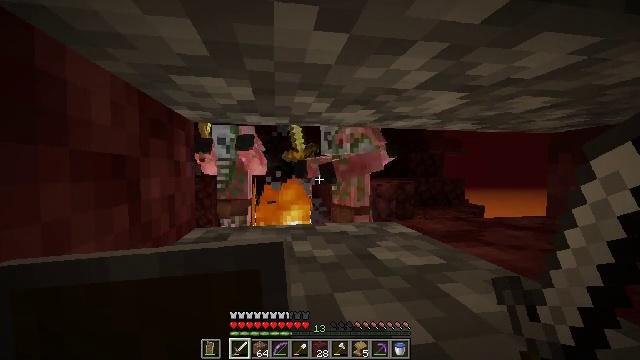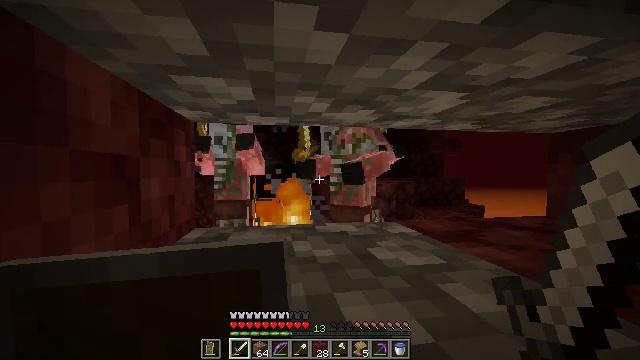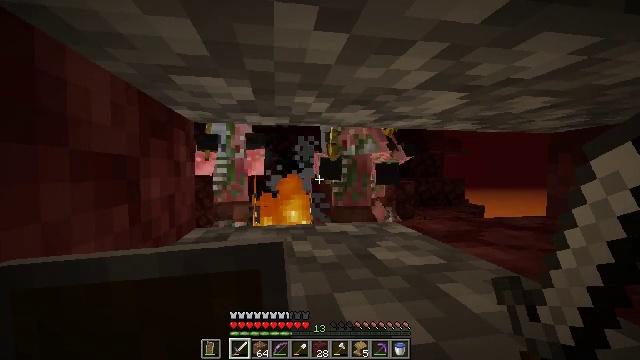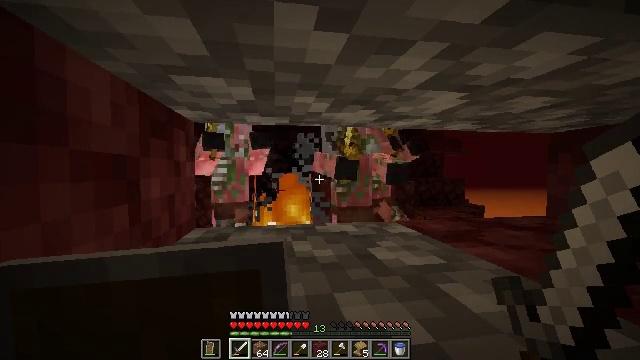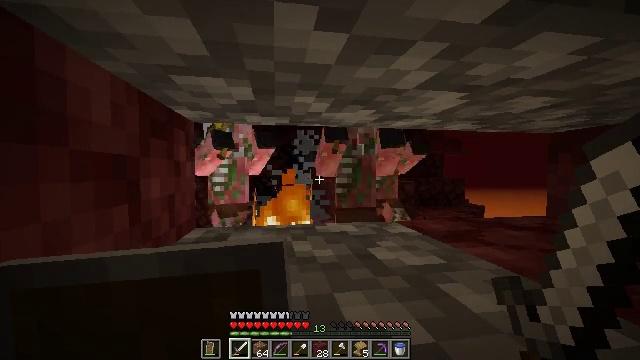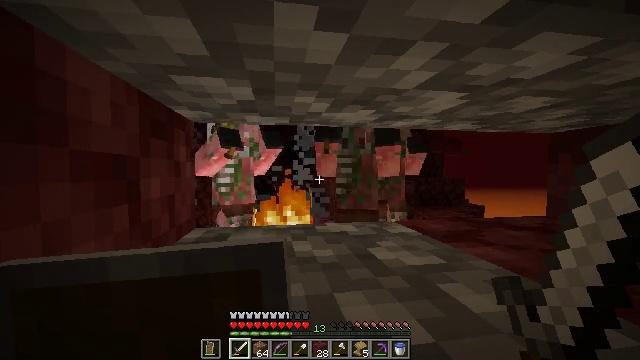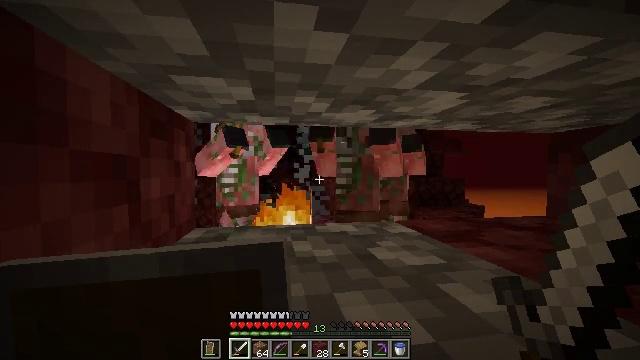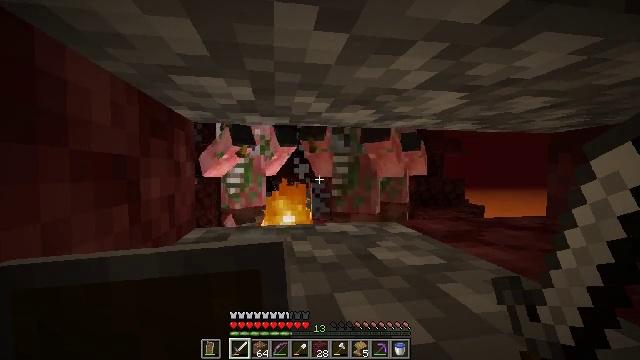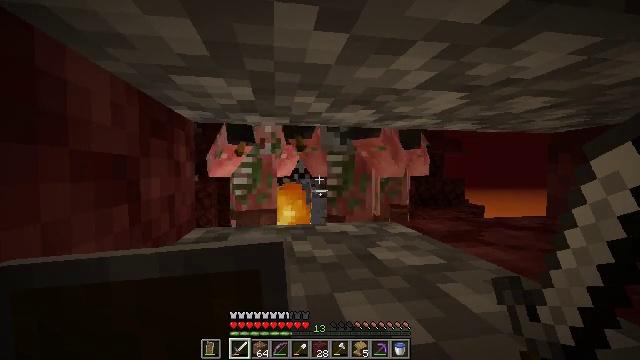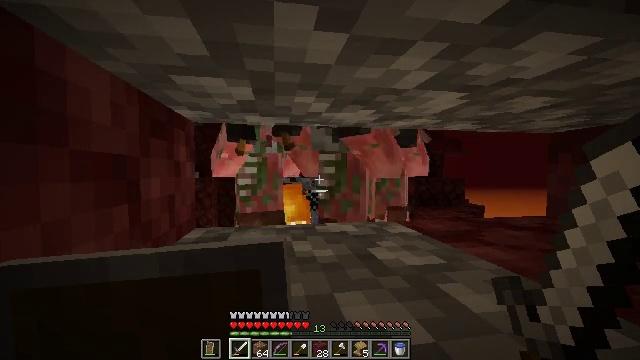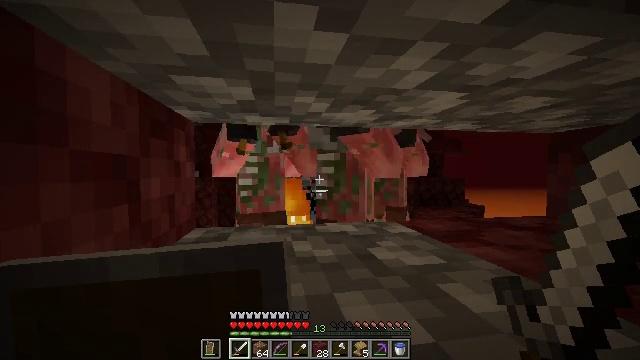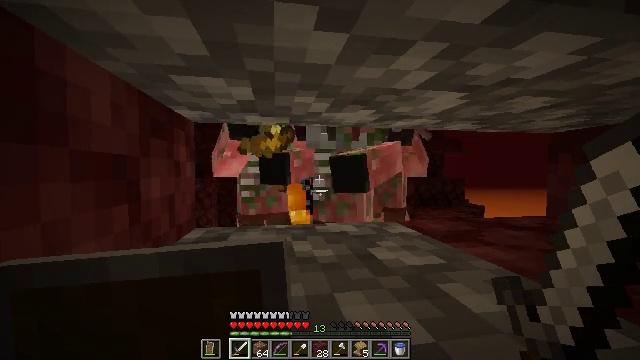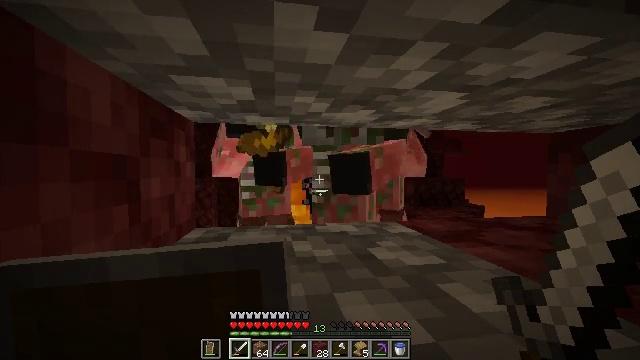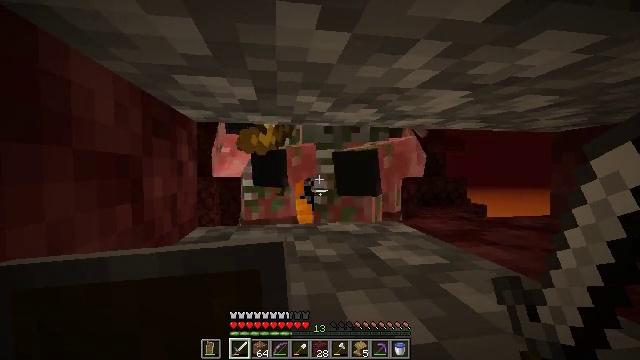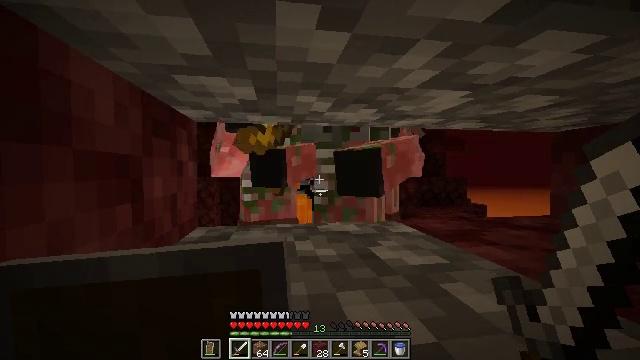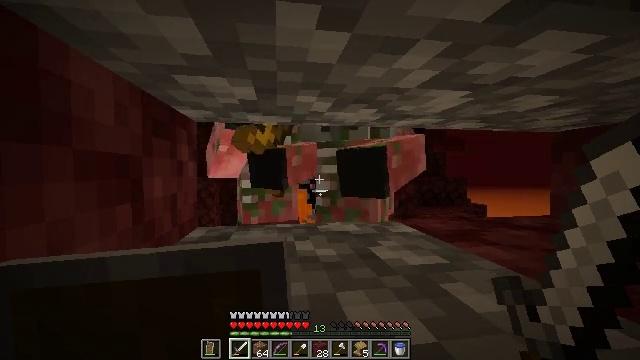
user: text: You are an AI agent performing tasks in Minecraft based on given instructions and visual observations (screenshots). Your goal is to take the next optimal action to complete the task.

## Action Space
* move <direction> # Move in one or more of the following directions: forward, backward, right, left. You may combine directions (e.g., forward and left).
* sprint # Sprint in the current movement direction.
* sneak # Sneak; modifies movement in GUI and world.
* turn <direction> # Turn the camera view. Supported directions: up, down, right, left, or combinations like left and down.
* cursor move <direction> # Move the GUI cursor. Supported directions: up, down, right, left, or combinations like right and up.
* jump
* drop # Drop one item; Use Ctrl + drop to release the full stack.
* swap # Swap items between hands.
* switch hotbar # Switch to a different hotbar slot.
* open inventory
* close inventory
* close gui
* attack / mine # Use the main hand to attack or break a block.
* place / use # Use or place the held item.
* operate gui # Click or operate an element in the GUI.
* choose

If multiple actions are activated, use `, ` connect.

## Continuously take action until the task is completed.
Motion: motion action
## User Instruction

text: Face a hostile mob.
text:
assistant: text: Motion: sneak
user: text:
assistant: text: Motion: sneak
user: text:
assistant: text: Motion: sneak
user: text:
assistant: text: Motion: sneak
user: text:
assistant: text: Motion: sneak
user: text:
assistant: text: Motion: sneak
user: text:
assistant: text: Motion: sneak
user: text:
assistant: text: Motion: sneak
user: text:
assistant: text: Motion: sneak
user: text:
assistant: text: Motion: sneak
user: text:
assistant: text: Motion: sneak
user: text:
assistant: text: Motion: sneak
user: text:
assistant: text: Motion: sneak
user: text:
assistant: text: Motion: sneak
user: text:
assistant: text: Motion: sneak
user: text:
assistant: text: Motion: sneak
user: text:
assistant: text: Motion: sneak, attack / mine
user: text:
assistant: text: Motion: sneak, attack / mine
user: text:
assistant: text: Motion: sneak, attack / mine
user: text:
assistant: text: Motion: sneak, attack / mine
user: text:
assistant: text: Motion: sneak, attack / mine
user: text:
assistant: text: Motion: sneak